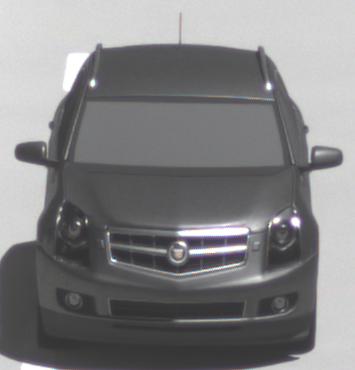
Make: Cadillac
Model: SRX 3.0 V6
Detailed model: SRX (II)
Model produced from: 2010/12
Model produced until: 2012/01
Doors: 5
Color: gray
Road condition: dry road
Daytime: midday
Contrast: high contrast